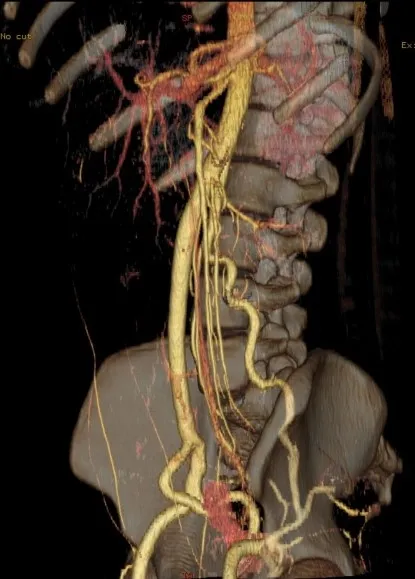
Approximately 70. RAO rotated semitransparent volume rendering reconstruction view of the impar umbilical artery, including the branch of the uterine artery.
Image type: radiology (ct)